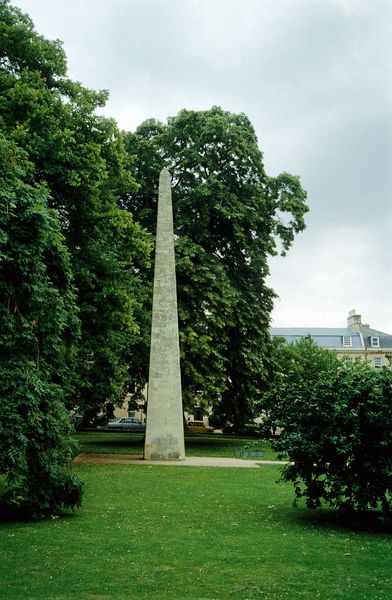
Titel: Gartenanlage mit Obelisk
Künstler: John d.Ä. Wood
Standort: Bath
Institution: Queens Square
Schlagwörter: baum, blau, blätter, himmel, laub, wasser, weiß, wolken, bäume, grün, himmerl, landschaft, stadt, fenster, frankreich, grau, licht, marmor, paris, säule, anlage, dach, gebäude, gras, haus, park, rasen, schloss, weg, wiese, architektur, spitze, stein, steine, strauch, busch, büsche, gebüsch, sonne, sträucher, wege, england, wald, kamin, schornstein, garten, skulptur, statue, relief, sommer, ruhe, wise, hof, amerika, platz, auto, französisch, einfach, spitz, inschrift, granit, plastik, platte, foto, fotografie, photographie, burg, bedeckt, dachfenster, denkmal, schlicht, heiter, photo, senkrecht, farbfoto, residenz, obelisk, gaube, museum, erinnerung, klee, autos, monument, dachluke, ägypten, stele, epitaph, pyramidal, gepflastert, ach, mahnmal, basilisk, menhire, stehle, öffentlicher raum, gartem, kunst im öffentlichen raum, bodenfenster, bäüme, pyramidenform, to, 1900, resen, parkskulptur